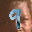
Label: 9